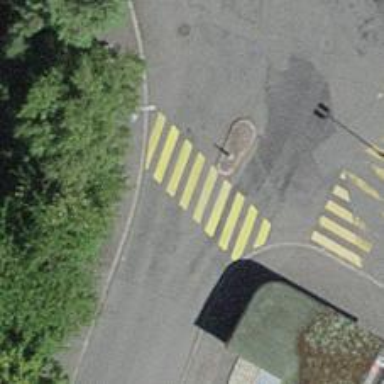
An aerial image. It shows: Uncontrolled zebra crossing with zebra markings.